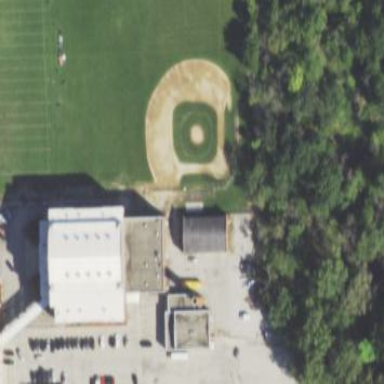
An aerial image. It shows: Baseball pitch for leisure land activities.